Field crop: maize
Growth stage: 2
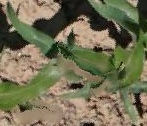
Species: maize